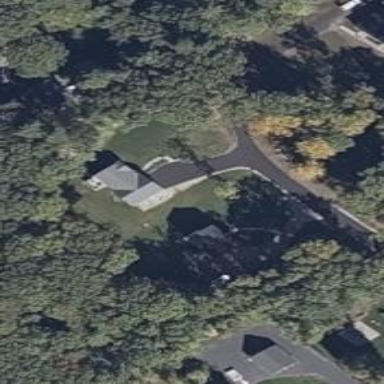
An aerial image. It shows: Driveway.